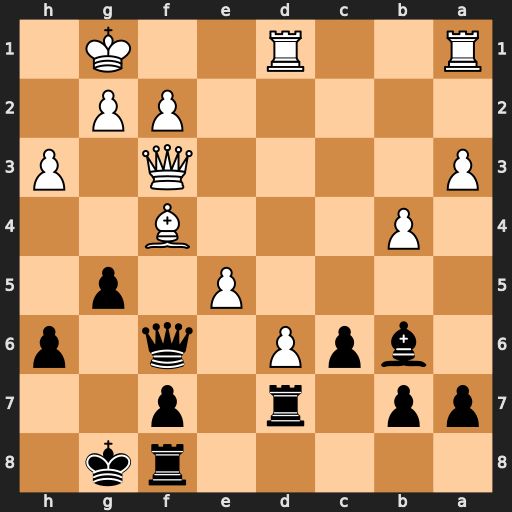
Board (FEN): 5rk1/pp1r1p2/1bpP1q1p/4P1p1/1P3B2/P4Q1P/5PP1/R2R2K1
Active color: b
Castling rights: -
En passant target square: -
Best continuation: Qxf4 Qxf4 gxf4